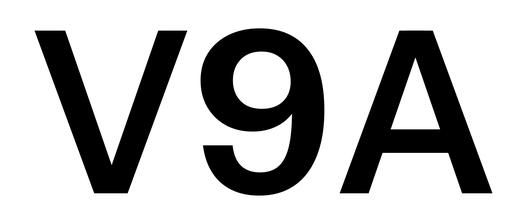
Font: InstrumentSans_SemiBold